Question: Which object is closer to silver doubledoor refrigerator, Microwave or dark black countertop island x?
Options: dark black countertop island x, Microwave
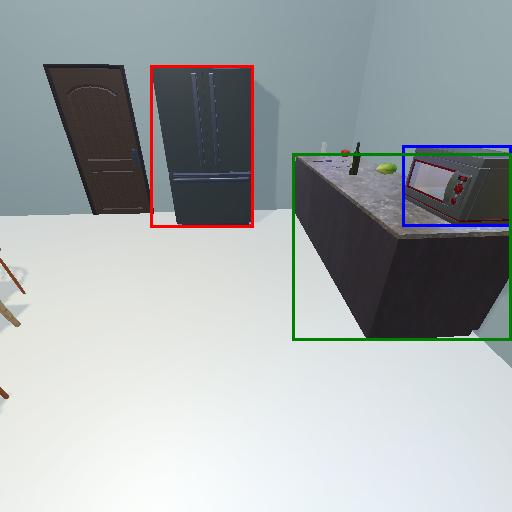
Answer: dark black countertop island x